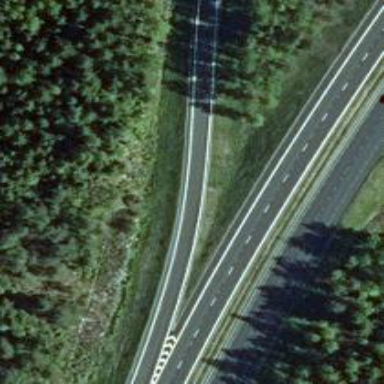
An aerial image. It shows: Tertiary motorway link.